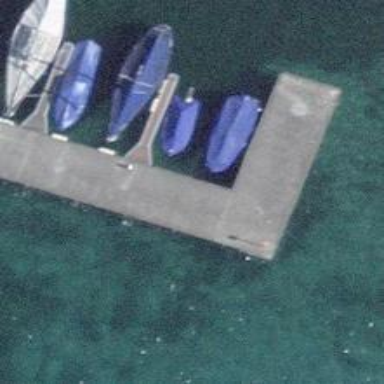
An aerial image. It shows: Man-made pier.